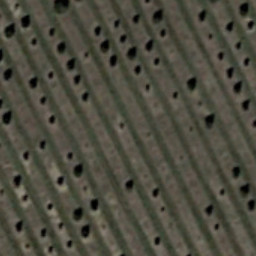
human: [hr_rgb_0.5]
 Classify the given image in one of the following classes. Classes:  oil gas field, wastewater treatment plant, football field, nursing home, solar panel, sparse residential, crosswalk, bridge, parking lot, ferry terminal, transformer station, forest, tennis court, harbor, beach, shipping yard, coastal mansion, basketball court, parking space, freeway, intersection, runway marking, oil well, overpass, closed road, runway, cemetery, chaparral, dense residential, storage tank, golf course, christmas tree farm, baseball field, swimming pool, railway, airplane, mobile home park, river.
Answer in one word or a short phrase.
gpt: christmas tree farm